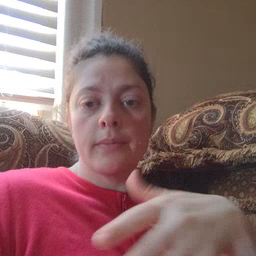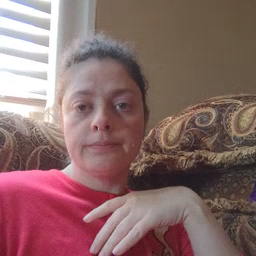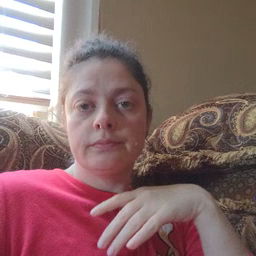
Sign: grandma